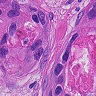
Metastatic tissue present: yes